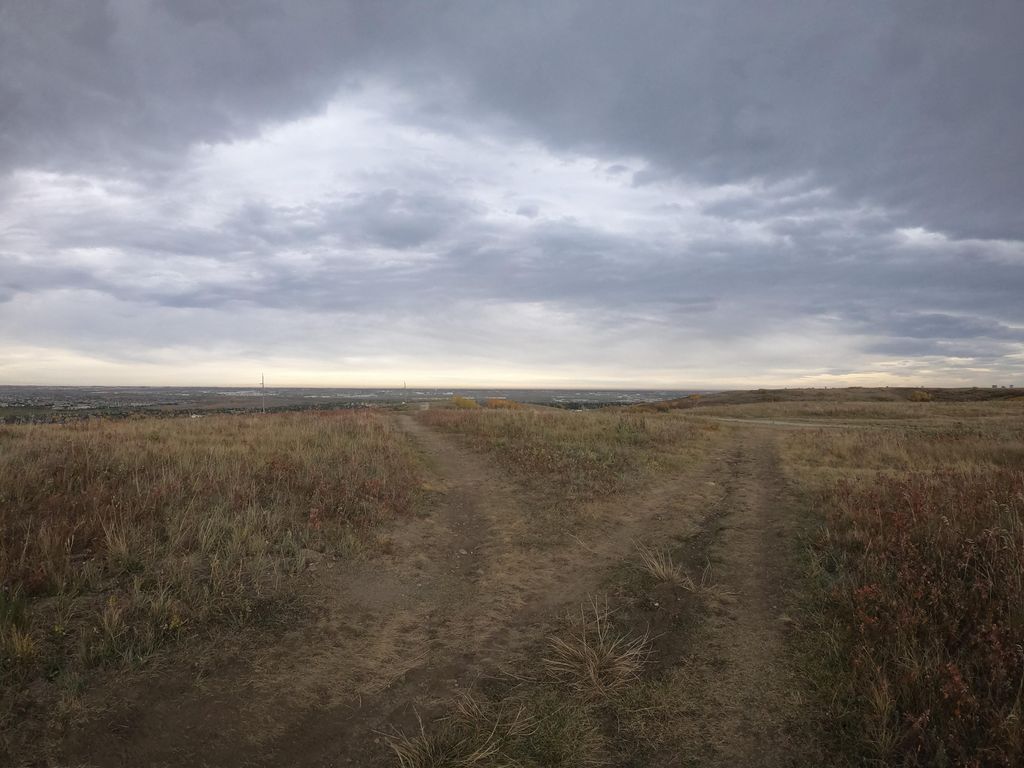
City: calgary